Interaction volume radius: 10 \u00c5
Interaction volume height: 25 \u00c5
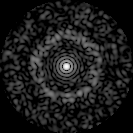
Disorder parameter: 0.8482